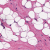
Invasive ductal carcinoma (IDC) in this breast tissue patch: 0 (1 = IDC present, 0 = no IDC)